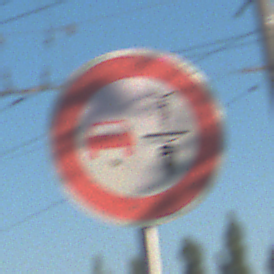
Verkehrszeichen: VerbotUeberholenEinspurigeFahrzeuge
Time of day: MorningAfternoon
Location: Outdoor (Urban)
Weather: Clear
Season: NotSpecified
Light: Natural